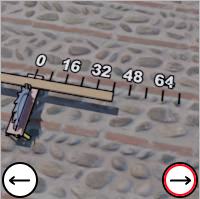
Task: length
Answer: 40
First scale value: 16.0